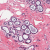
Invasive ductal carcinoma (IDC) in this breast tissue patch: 0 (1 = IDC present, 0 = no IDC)